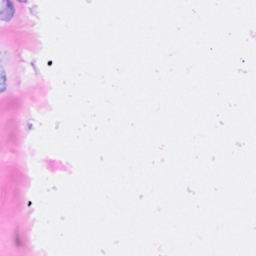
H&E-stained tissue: Breast